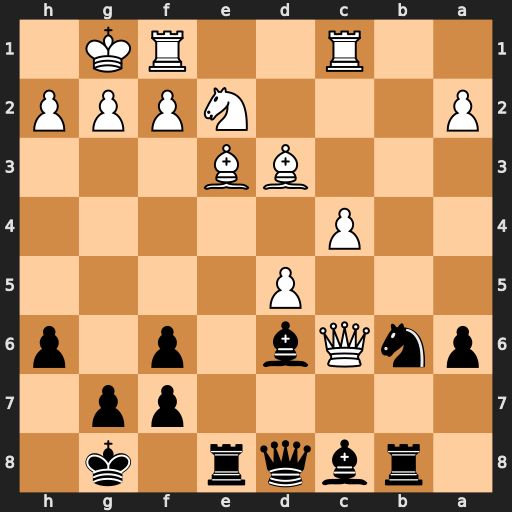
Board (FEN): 1rbqr1k1/5pp1/pnQb1p1p/3P4/2P5/3BB3/P3NPPP/2R2RK1
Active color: b
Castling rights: -
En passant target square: -
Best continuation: Rxe3 fxe3 Bb7 Qxd6 Qxd6